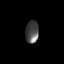
Tissue: lung
Cell type: Myeloid cells
Senescence score: 0.5877
Nuclear area (px): 289
Mean DAPI intensity: 79.353